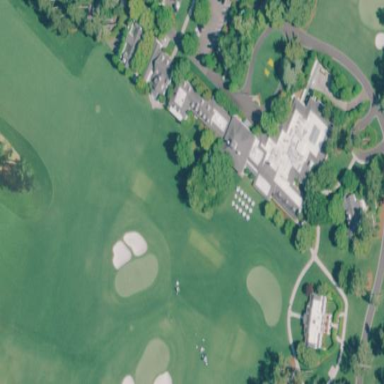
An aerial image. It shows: Clubhouse building at golf course.